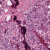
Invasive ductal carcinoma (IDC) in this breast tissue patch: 0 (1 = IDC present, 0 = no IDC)